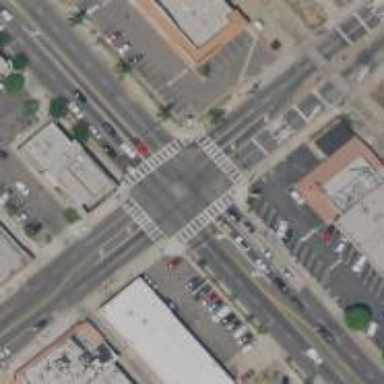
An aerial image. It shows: Marked road crossing with pedestrian island.